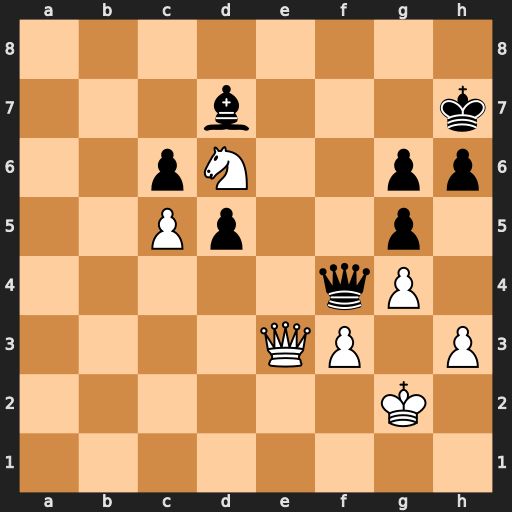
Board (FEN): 8/3b3k/2pN2pp/2Pp2p1/5qP1/4QP1P/6K1/8
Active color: w
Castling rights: -
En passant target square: -
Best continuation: Qe7+ Kg8 Qd8+ Qf8 Qxd7